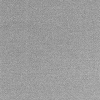
Atmospheric dust classification: dusty